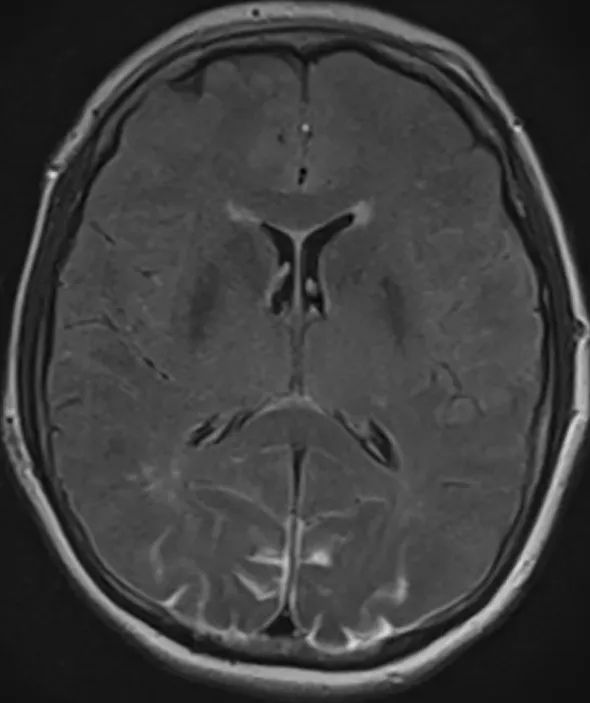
Axial FLAIR MRI demonstrating bilateral occipital lobe hyperintensity, suggestive of blood or edema. Because the images from other brain MRI sequences were normal, the patient was diagnosed with PRES.
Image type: radiology (mri)